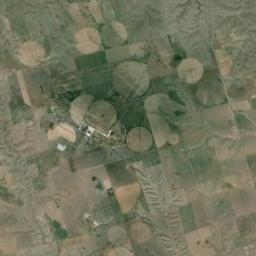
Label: circular_farmland